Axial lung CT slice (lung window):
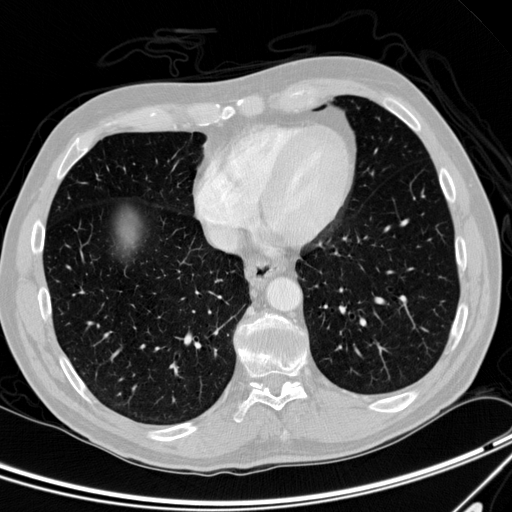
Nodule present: no